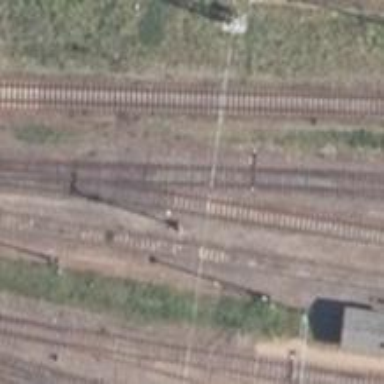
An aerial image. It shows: Railway signal.